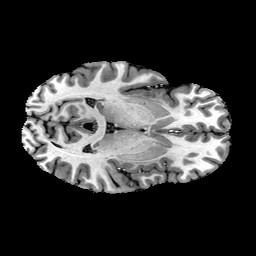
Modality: T1w
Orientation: axial